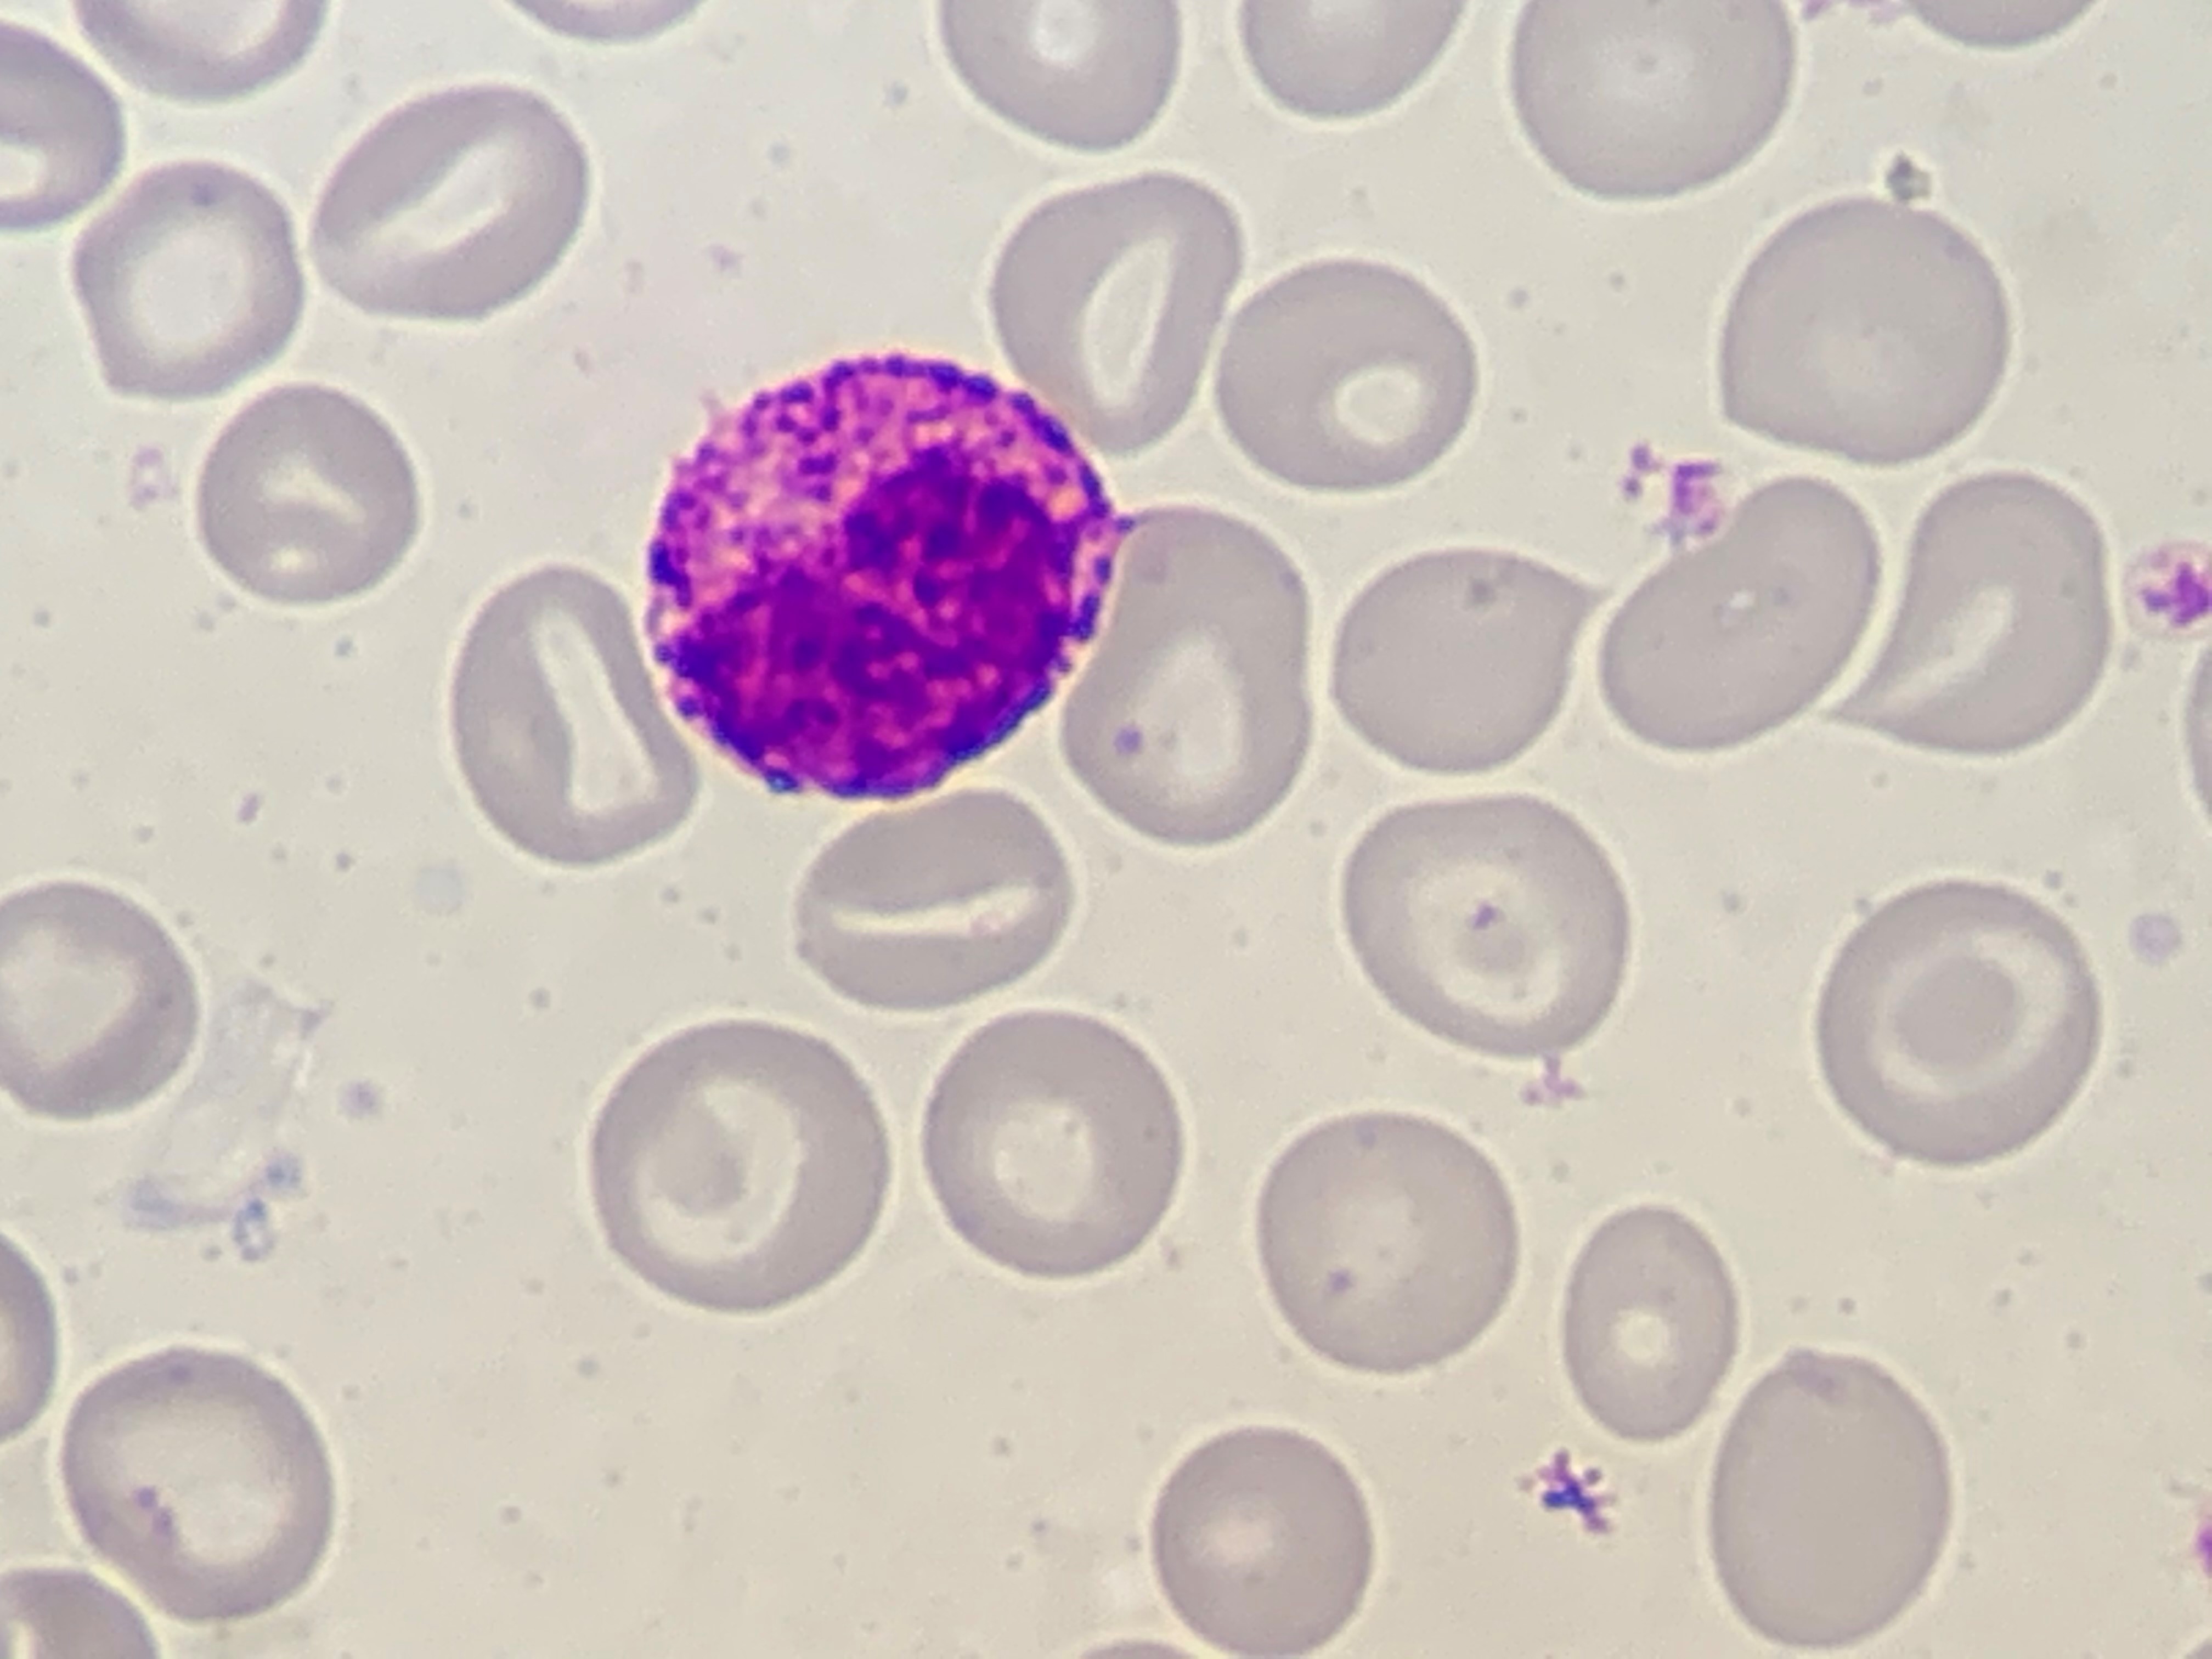
Cell type: BASOPHILS